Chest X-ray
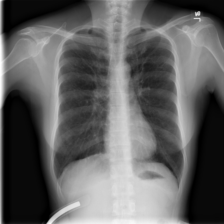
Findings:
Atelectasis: negative
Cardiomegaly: negative
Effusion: negative
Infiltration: negative
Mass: negative
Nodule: negative
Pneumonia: negative
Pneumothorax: negative
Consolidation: negative
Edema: negative
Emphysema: negative
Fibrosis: negative
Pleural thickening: negative
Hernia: negative